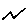
Label: zigzag